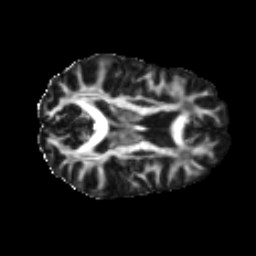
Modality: FA
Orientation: axial
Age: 36
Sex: female
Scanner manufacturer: ge
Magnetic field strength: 3 T
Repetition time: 7.8 s
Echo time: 0.0606 s